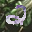
Label: 2